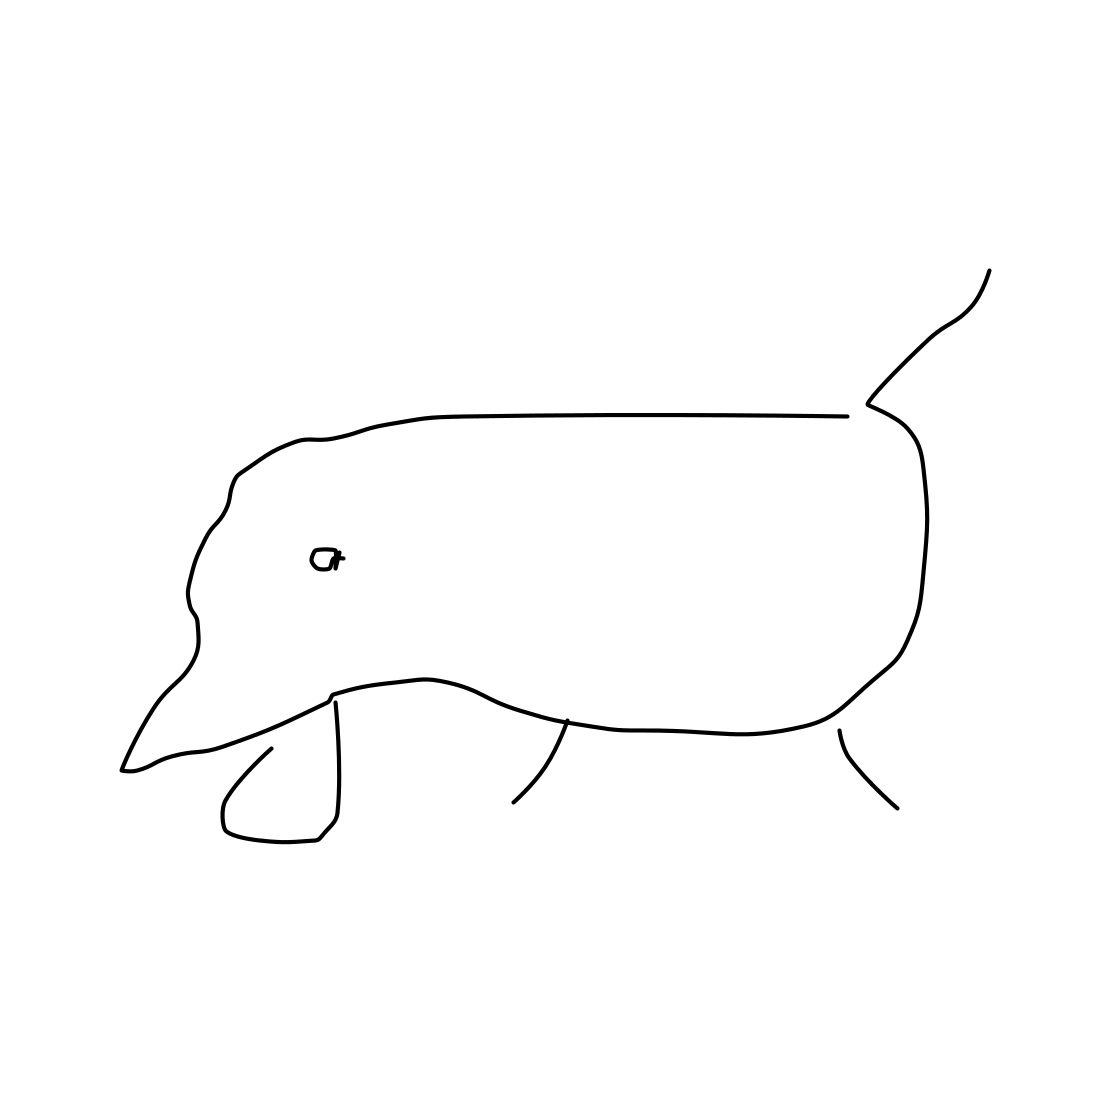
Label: mouse (animal)